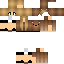
A female human skin with medium skin, wearing brown long hair dressed in a green hoodie and black shorts, featuring a closed mouth.